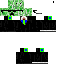
A male skeleton skin with green skin, wearing brown helmet dressed in a green tshirt and black pants, featuring a closed mouth.